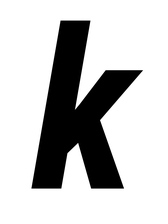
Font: Roboto-Italic_Condensed_Bold_Italic